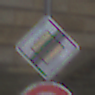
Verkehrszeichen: EndeVorfahrtsstrasse
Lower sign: UeberholverbotKraftfahrzeuge
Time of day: Midday
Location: Outdoor (Urban)
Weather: Overcast
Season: NotSpecified
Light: Natural